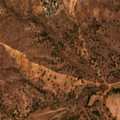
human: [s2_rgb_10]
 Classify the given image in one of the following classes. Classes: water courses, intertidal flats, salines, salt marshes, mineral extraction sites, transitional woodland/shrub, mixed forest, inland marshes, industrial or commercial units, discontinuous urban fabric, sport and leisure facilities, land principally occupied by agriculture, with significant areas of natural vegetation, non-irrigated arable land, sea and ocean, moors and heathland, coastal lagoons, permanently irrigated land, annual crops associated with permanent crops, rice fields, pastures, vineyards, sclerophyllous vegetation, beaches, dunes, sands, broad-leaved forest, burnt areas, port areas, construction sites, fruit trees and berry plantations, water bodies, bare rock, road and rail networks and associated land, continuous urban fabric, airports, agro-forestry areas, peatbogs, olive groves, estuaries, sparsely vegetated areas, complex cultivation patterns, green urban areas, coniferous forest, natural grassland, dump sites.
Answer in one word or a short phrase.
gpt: agro-forestry areas, broad-leaved forest